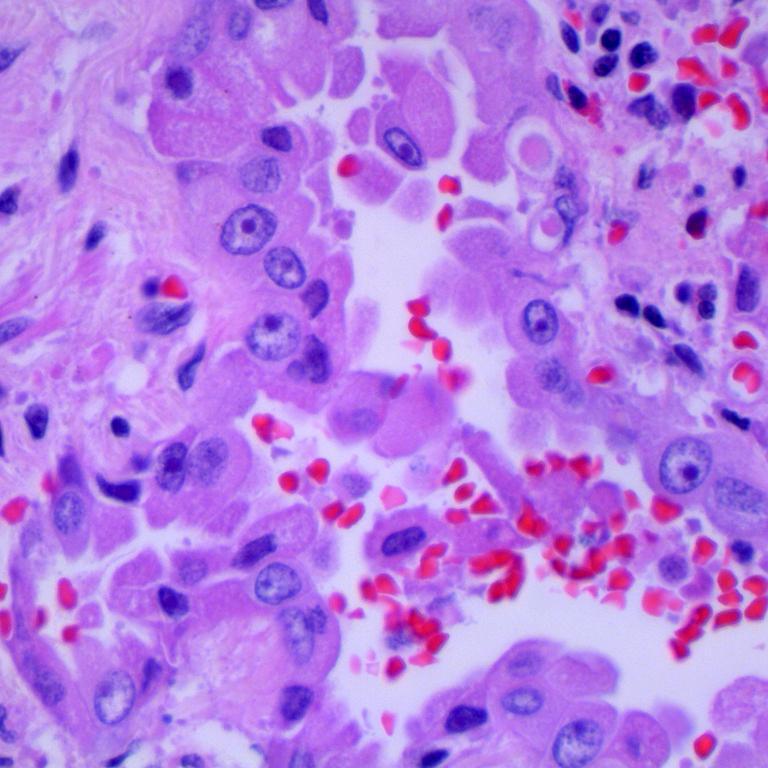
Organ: lung
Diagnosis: adenocarcinomas